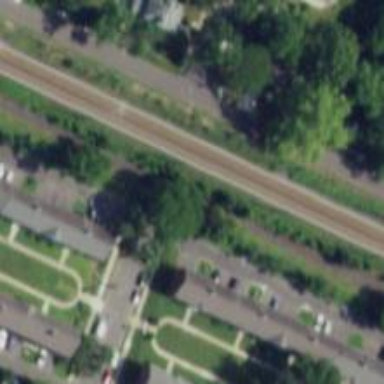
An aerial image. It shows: Electrified rail line with embankment.